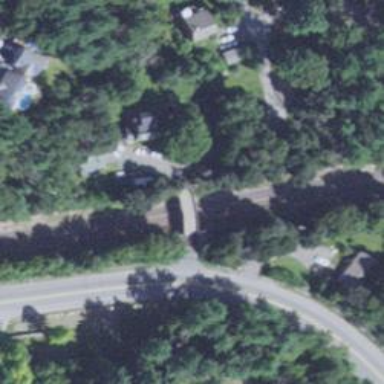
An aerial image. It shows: Residential road with embankment.